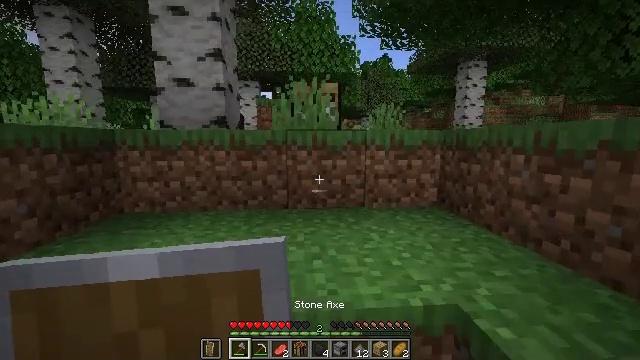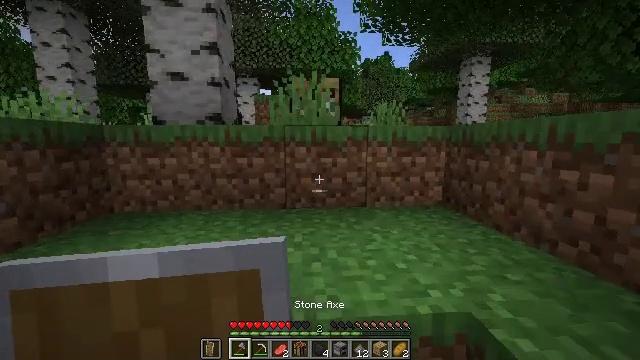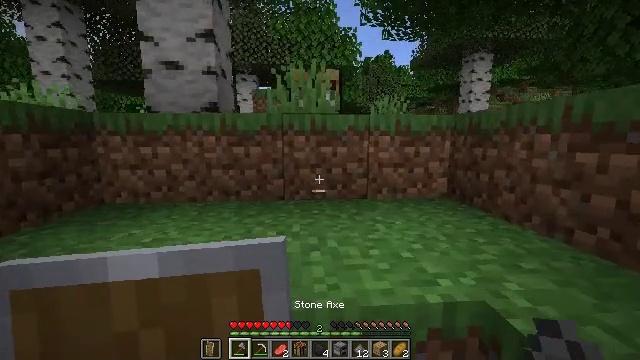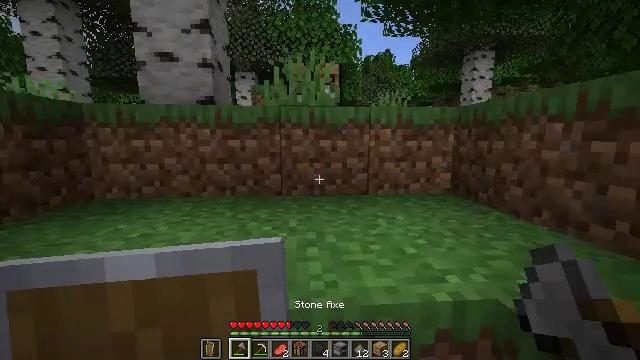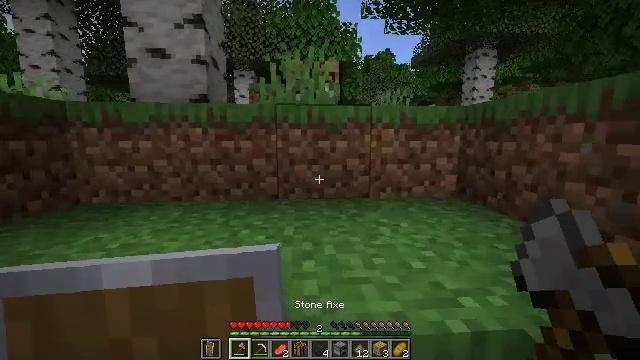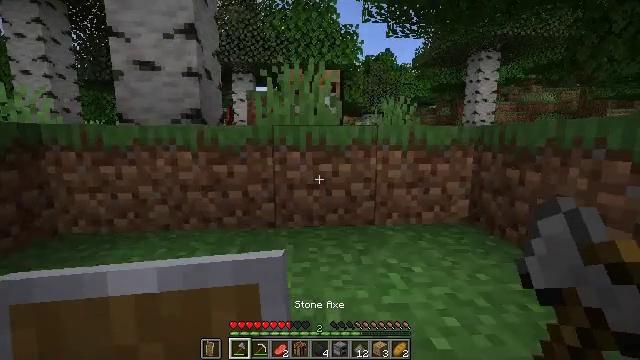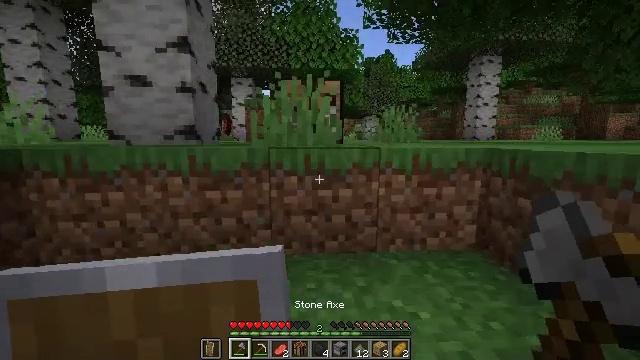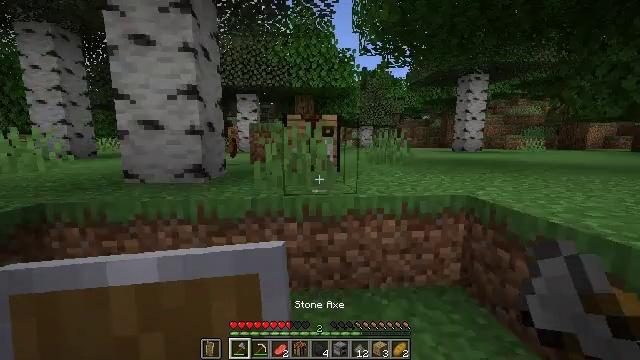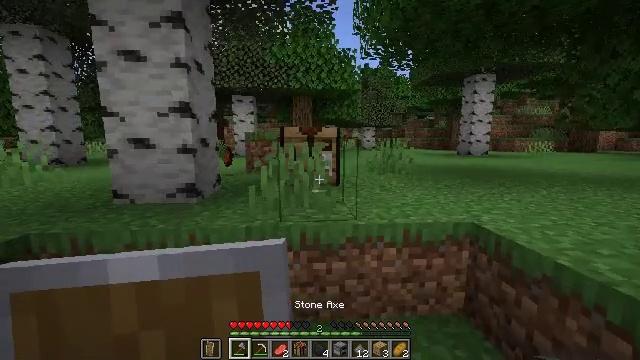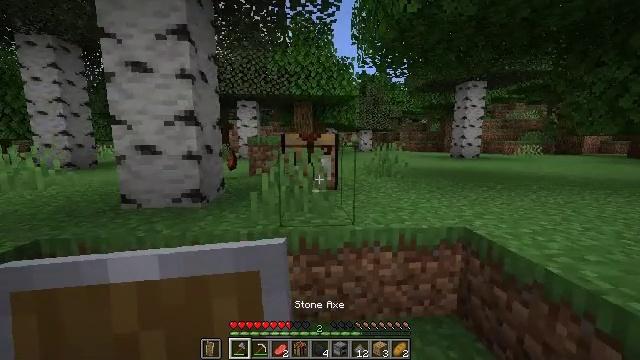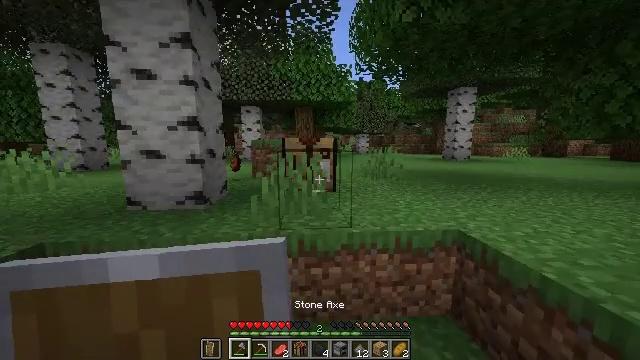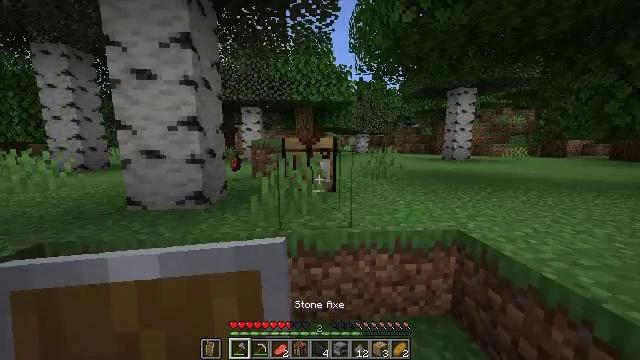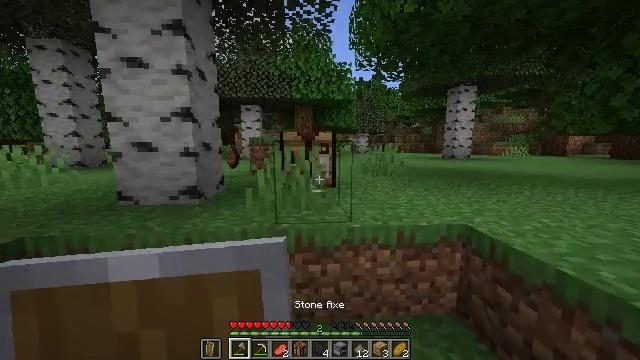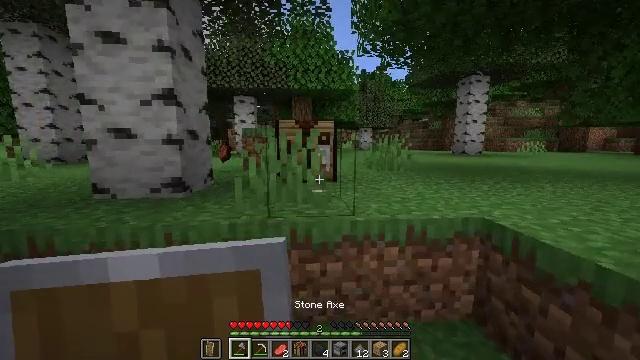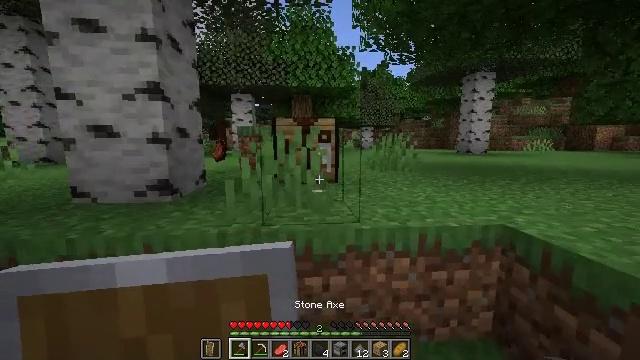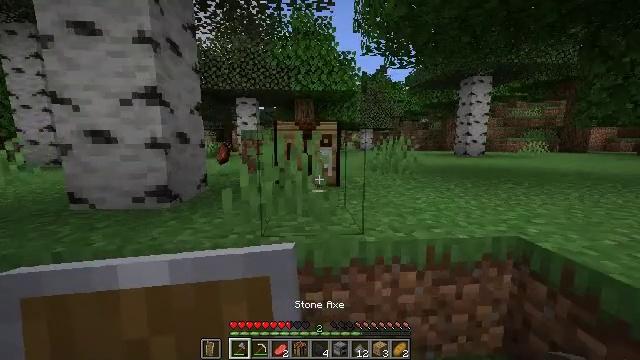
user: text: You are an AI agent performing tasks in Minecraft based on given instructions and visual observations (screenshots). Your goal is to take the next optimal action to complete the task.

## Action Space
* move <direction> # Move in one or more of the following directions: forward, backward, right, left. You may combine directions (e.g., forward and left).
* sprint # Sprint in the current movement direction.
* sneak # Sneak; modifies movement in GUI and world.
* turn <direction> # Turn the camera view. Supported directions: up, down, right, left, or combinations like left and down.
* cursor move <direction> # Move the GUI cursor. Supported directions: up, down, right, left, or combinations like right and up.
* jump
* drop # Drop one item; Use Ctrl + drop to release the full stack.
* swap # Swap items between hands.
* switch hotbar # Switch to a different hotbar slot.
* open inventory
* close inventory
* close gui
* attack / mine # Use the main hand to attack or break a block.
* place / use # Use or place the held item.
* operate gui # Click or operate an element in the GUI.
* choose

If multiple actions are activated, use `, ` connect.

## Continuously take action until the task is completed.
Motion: motion action
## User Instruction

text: Attack the crafting table to break it.
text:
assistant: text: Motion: move forward, jump
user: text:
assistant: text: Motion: move forward, jump
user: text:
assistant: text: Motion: move forward, jump
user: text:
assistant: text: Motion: move forward, jump
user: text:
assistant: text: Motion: move forward, sprint, jump
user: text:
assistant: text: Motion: move forward, sprint, jump
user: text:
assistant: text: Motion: move forward, sprint, jump
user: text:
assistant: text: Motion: move forward, sprint, jump
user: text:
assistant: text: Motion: move forward, sprint, jump
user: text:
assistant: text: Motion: move forward, sprint, jump
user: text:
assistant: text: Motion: move forward, jump
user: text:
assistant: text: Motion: move forward, jump
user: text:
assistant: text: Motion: move forward, jump
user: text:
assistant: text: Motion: move forward, jump
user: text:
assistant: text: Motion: move forward, sprint, jump
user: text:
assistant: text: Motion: move forward, sprint, turn left and down, jump
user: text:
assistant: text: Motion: move forward, sprint, turn left and down, jump
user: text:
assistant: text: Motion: move forward, sprint, turn left and down, jump
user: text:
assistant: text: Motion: move forward, sprint, turn left and down, jump
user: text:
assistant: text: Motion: move forward, sprint, turn left and down
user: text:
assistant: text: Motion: move forward, turn left and down
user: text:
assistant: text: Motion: move forward, turn down, attack / mine
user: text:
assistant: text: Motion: turn down, attack / mine
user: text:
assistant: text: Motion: attack / mine
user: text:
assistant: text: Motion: attack / mine
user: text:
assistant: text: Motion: move right, attack / mine
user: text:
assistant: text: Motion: move right, turn left, attack / mine
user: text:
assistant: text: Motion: turn left, attack / mine
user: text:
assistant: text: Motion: turn left, attack / mine
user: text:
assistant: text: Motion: turn left, attack / mine